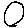
Label: circle